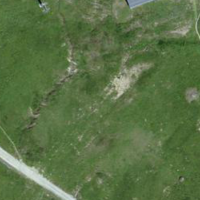
EUNIS habitat code: 26
Species observed at this site:
Bombus mesomelas
Gymnadenia conopsea